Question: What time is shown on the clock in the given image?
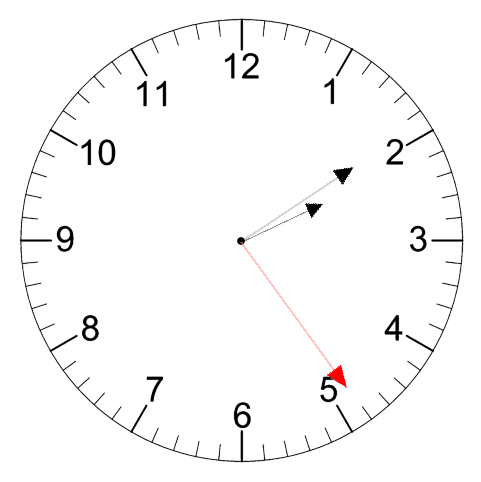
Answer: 02:09:24